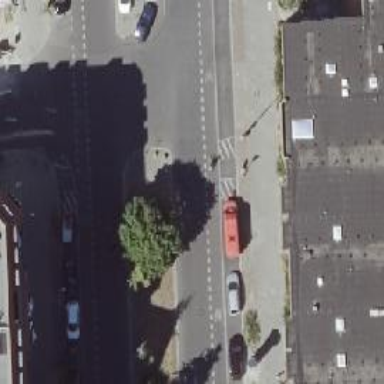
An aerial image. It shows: Unmarked crossing on asphalt footway.